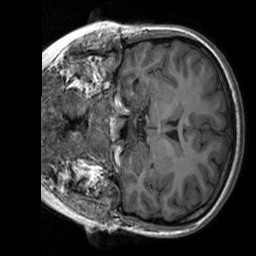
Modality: T1w
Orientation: coronal
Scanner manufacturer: siemens
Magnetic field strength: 3 T
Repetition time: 1.76 s
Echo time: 0.0022 s